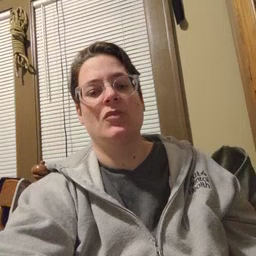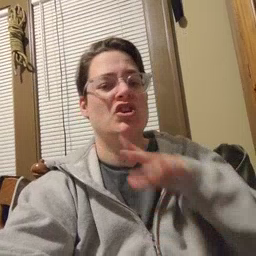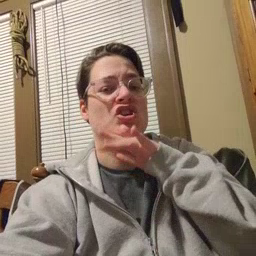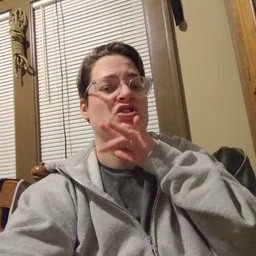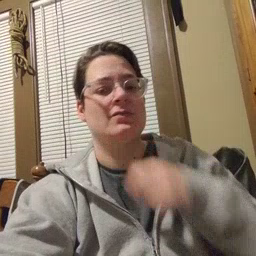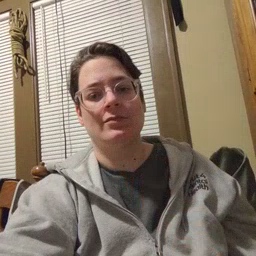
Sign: dirty